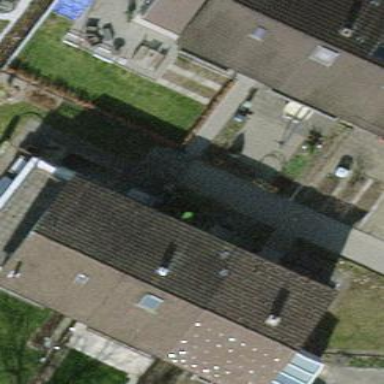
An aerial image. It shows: Terrace building.